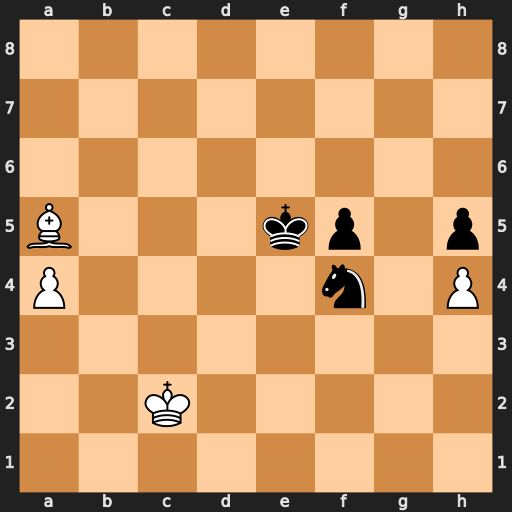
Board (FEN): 8/8/8/B3kp1p/P4n1P/8/2K5/8
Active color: w
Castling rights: -
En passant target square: -
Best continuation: Bc7+ Ke4 Bxf4